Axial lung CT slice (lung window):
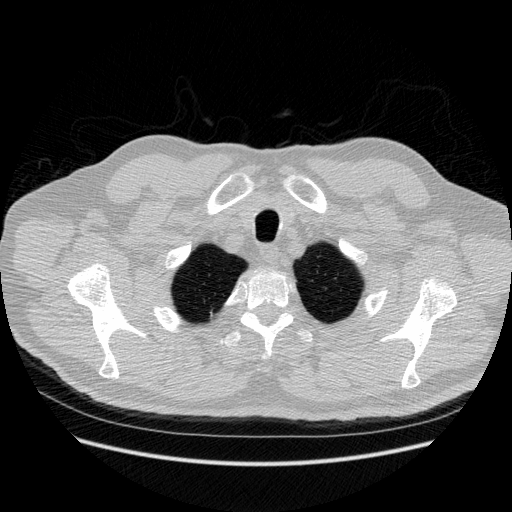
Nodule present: no